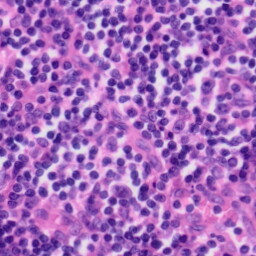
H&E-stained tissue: Tonsil